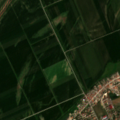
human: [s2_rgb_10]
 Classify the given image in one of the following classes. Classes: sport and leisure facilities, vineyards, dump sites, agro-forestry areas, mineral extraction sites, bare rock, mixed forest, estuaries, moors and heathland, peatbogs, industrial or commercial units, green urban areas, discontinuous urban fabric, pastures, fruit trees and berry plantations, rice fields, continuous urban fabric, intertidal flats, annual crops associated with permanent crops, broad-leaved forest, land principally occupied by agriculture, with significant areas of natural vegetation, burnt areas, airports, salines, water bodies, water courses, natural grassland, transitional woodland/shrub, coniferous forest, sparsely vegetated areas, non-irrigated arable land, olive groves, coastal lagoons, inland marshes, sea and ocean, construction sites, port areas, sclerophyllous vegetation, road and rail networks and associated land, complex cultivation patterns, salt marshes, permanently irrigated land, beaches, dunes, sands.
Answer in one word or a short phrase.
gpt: discontinuous urban fabric, non-irrigated arable land